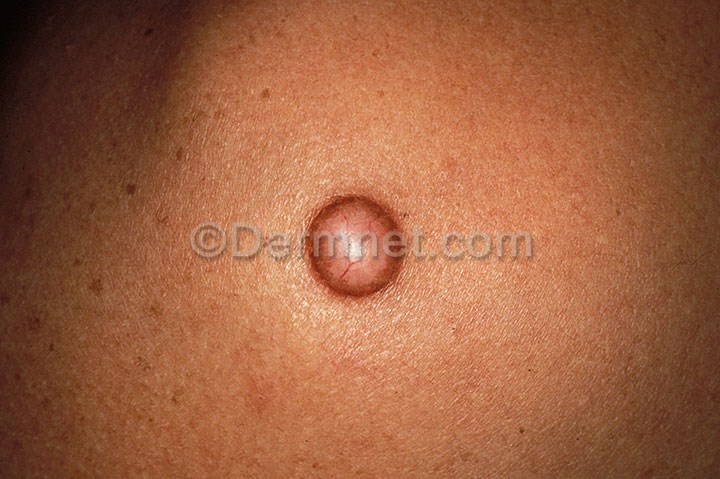
Disease: Seborrheic Keratoses and other Benign Tumors